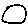
Label: circle